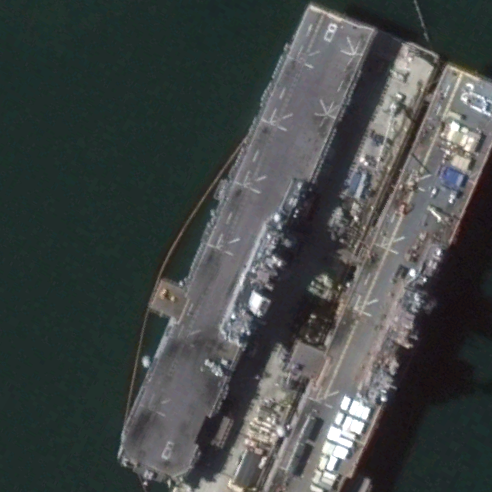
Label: assault